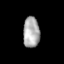
Tissue: skin
Cell type: Others
Senescence score: 0.7668
Nuclear area (px): 496
Mean DAPI intensity: 171.81